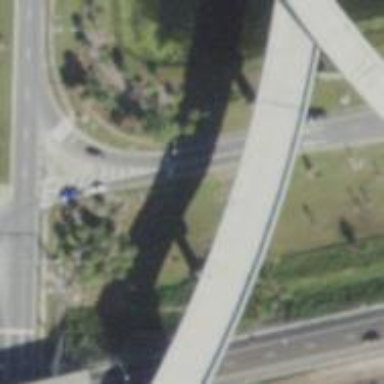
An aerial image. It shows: Motorway link road with diamond junction.